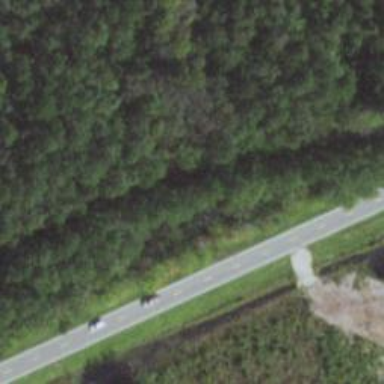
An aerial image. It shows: Track road.